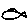
Label: fish